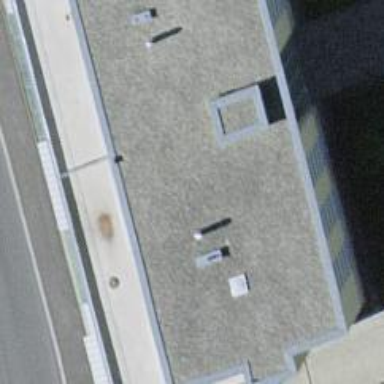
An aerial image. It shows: Surveillance system is in place.